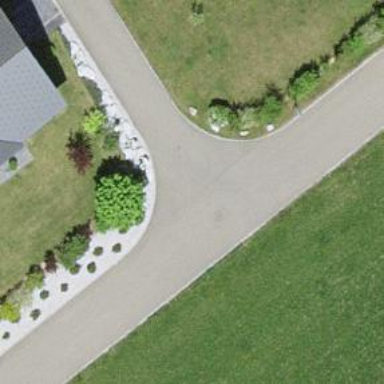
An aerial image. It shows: Residential road.